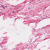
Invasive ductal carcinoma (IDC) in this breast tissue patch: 0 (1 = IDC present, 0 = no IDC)